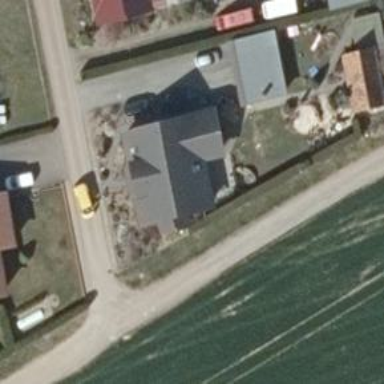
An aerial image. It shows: Gabled building.